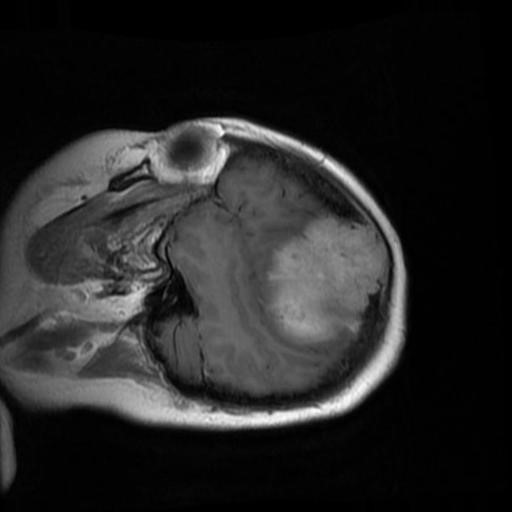
Label: brain_menin